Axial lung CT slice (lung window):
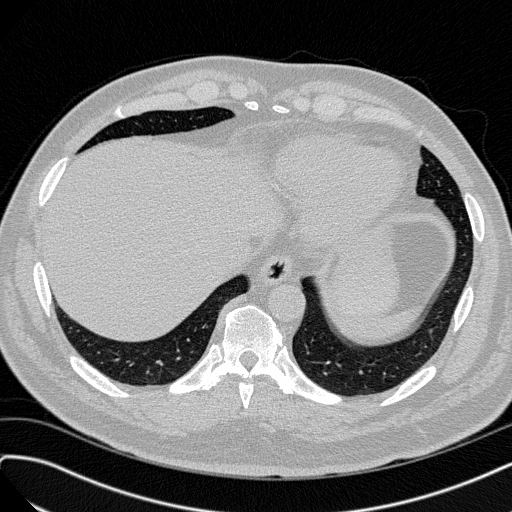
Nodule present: no